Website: bh-photo
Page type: address-validator
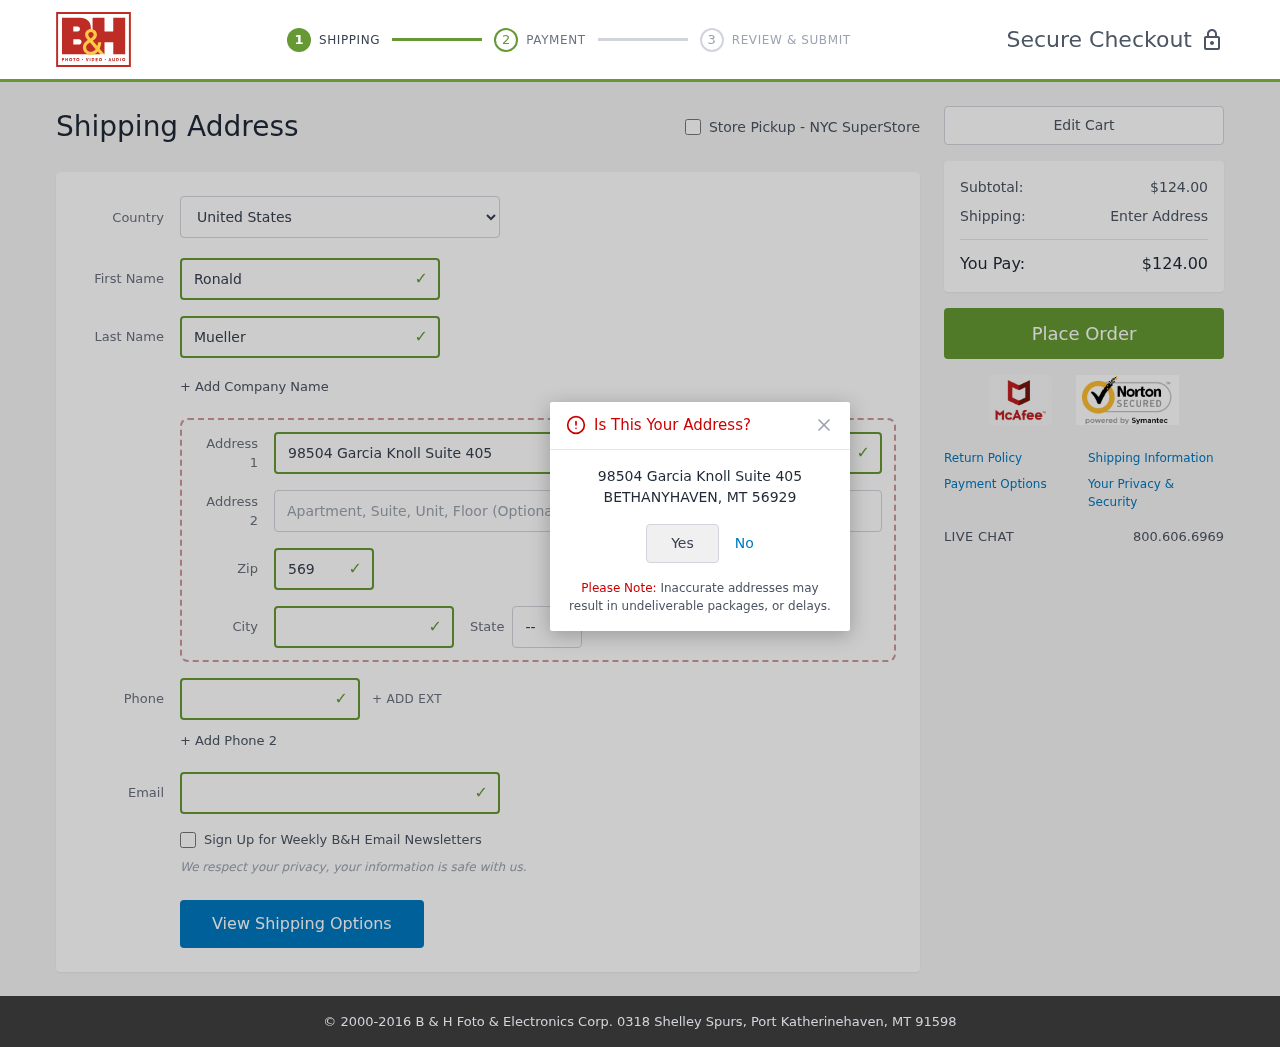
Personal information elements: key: PII_CITY
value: Bethanyhaven
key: PII_COUNTRY
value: United States
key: PII_EMAIL
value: ronald.mueller@hotmail.com
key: PII_FIRSTNAME
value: Ronald
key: PII_LASTNAME
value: Mueller
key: PII_PHONE
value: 2844611871
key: PII_POSTCODE
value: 56929
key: PII_STATE_ABBR
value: MT
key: PII_STREET
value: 98504 Garcia Knoll Suite 405
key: PII_CITY_CONFIRM
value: BETHANYHAVEN
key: PII_POSTCODE_FULL
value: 56929
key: PII_POSTCODE_NUMERIC
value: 56929
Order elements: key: ORDER_SUBTOTAL
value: $124.00
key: ORDER_TOTAL
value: $124.00